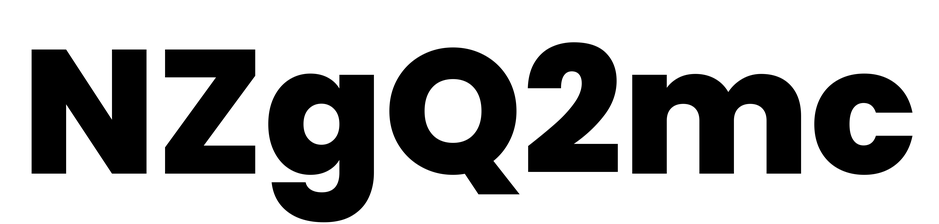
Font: Poppins-ExtraBold